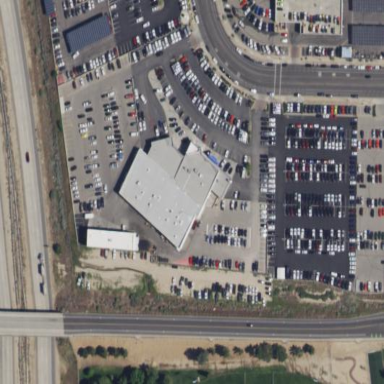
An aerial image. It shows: Commercial building used for car-related activities.